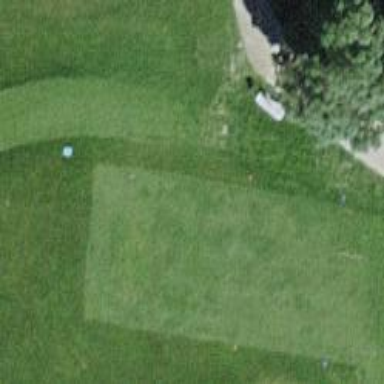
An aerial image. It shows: Grassy area designated as golf tee.